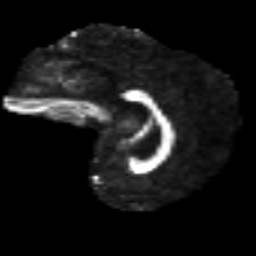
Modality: FA
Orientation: sagittal
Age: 44
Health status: ill
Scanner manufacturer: philips
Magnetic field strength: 3 T
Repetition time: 9 s
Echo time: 0.127 s